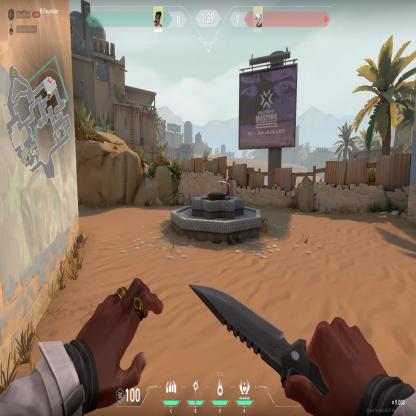
Label: enemy